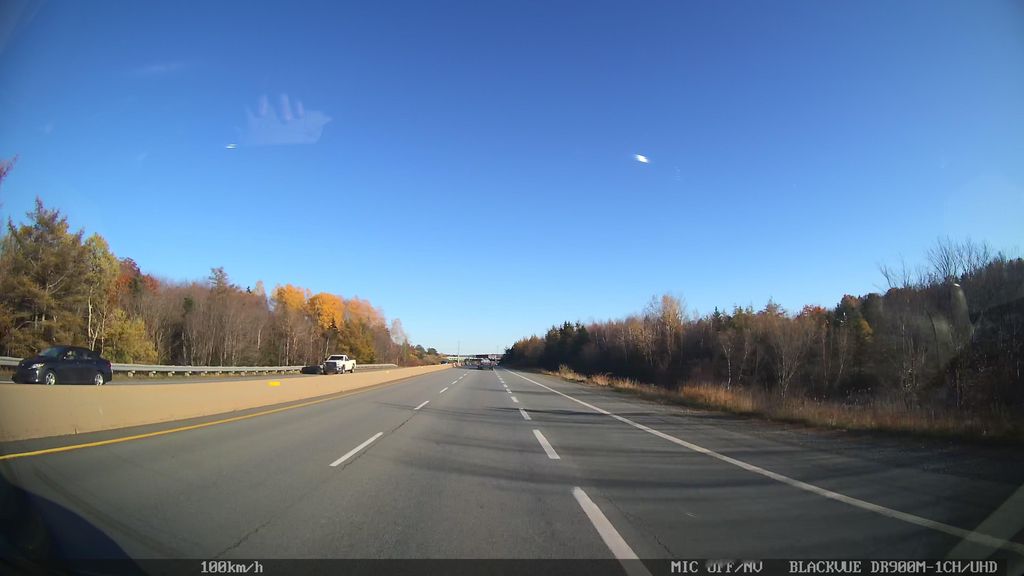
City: halifax